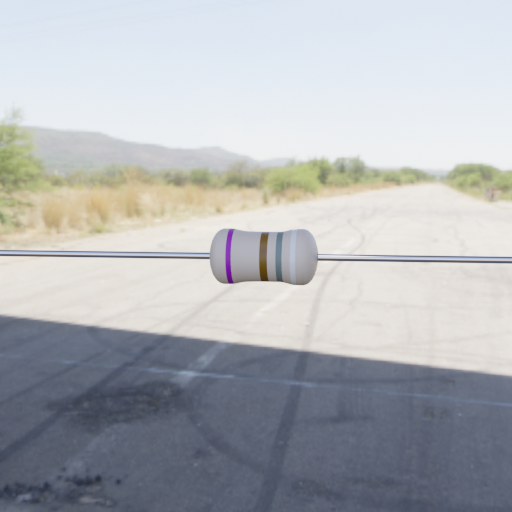
Resistor colour bands (in order): violet, brown, gray, white